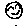
Label: smiley face